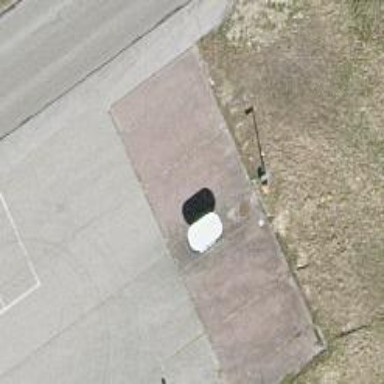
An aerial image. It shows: Caravan site with sanitary dump station for travelers.